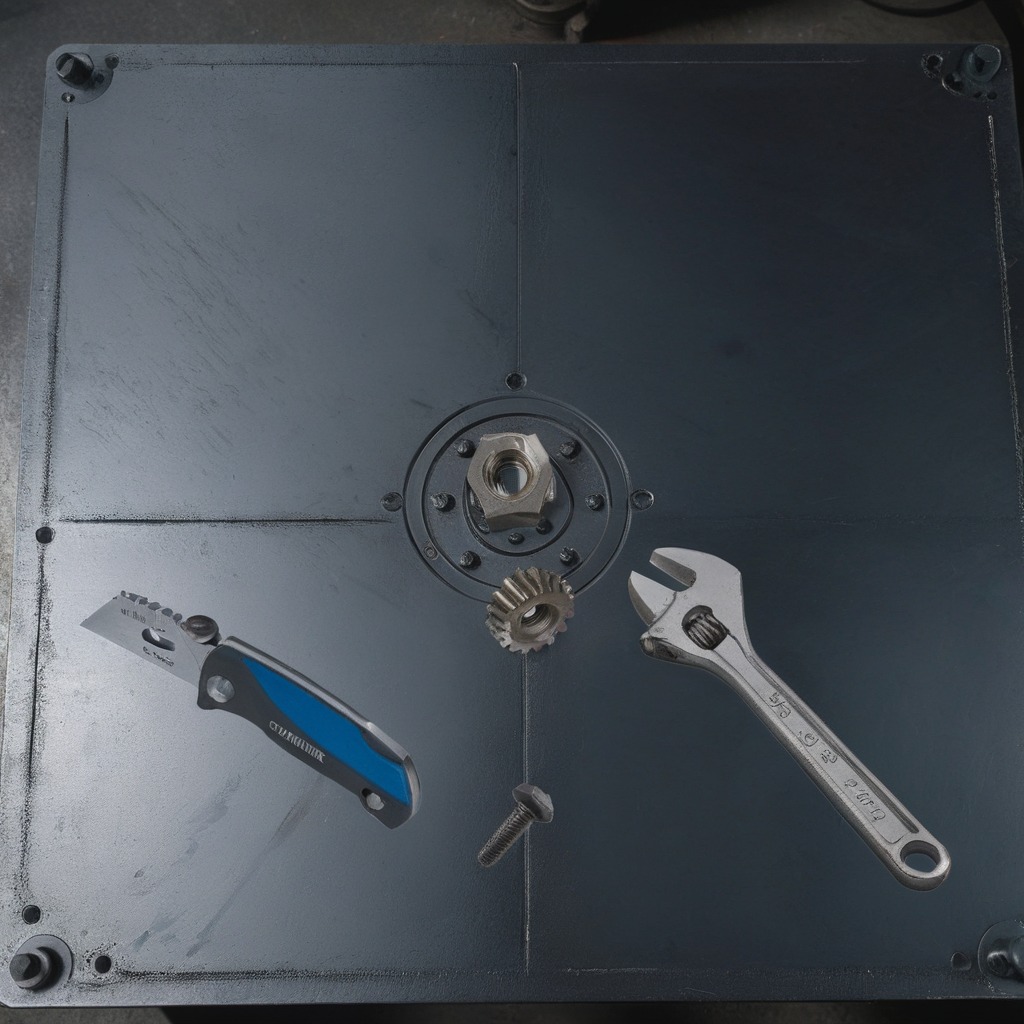
A steel gear with teeth, a utility knife, a metal machine screw, a metal nut, and a wrench are lying on the cold steel table in a mining workshop.